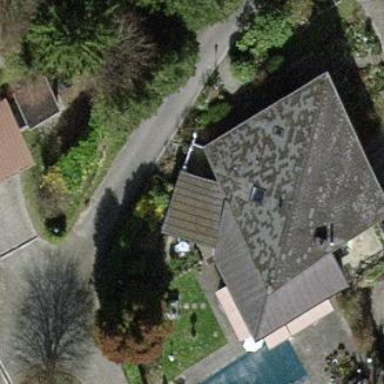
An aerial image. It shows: Detached building.